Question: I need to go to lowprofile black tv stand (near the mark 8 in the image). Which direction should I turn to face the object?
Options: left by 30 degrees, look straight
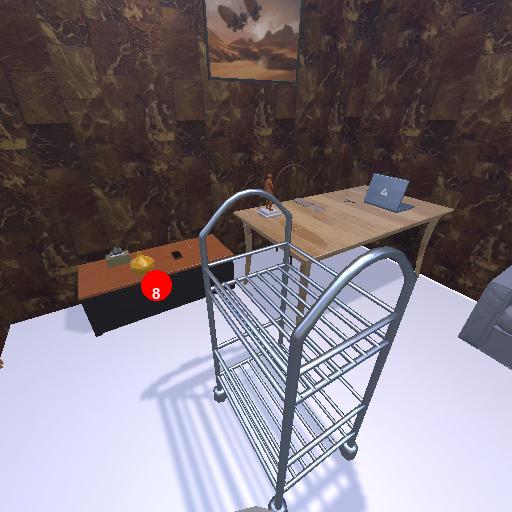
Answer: left by 30 degrees